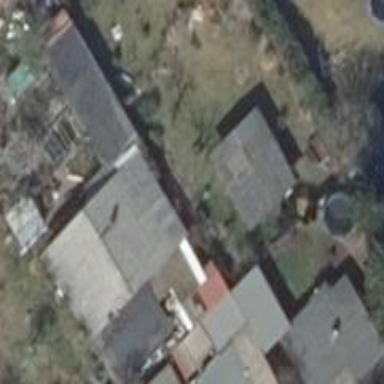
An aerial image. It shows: Detached building with gabled roof.